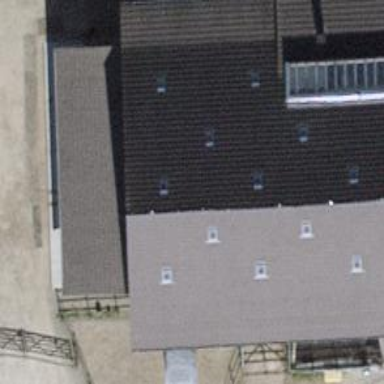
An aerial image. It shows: Farm auxiliary building.